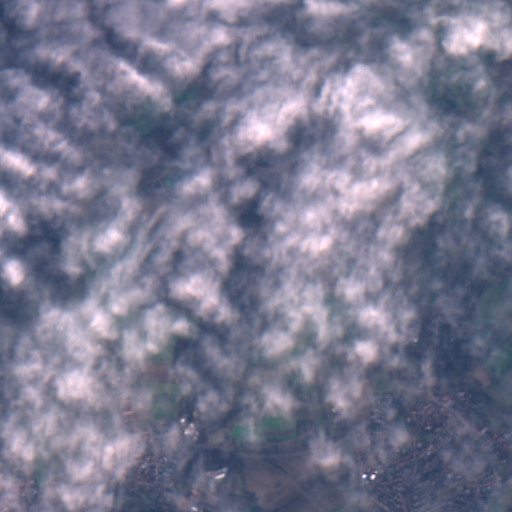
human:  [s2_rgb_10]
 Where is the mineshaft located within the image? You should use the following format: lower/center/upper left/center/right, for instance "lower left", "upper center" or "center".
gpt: The mineshaft is located in the lower center of the image.
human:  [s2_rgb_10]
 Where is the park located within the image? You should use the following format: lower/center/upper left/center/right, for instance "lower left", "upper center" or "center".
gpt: There is no park in the image.